Field crop: maize
Growth stage: 1
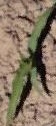
Species: maize